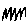
Label: zigzag